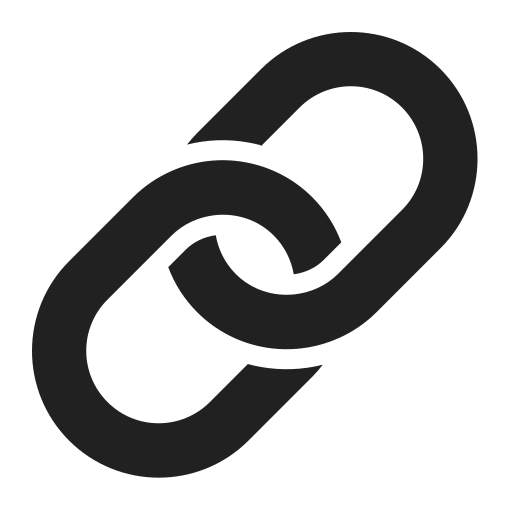
link high contrast